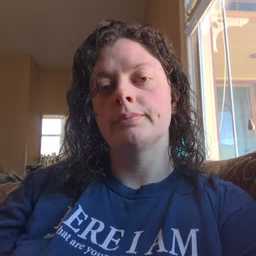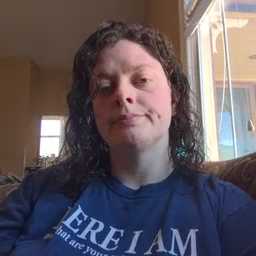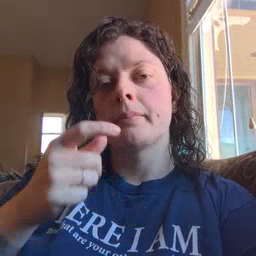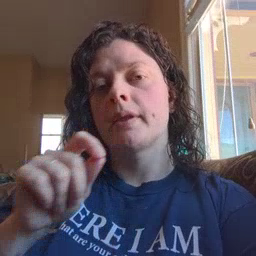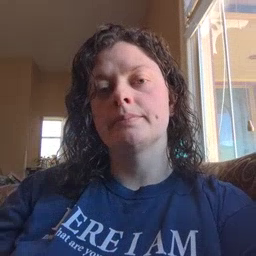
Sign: pen